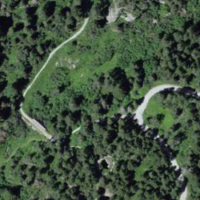
EUNIS habitat code: 43
Species observed at this site:
Chamaenerion angustifolium
Vaccinium vitis-idaea
Rumex alpinus
Erebia euryale
Campanula barbata